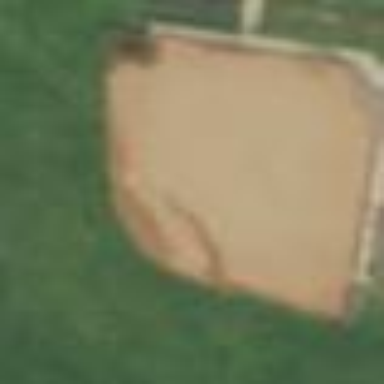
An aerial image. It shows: Softball pitch for leisure and sport activities.